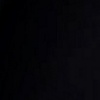
Label: space